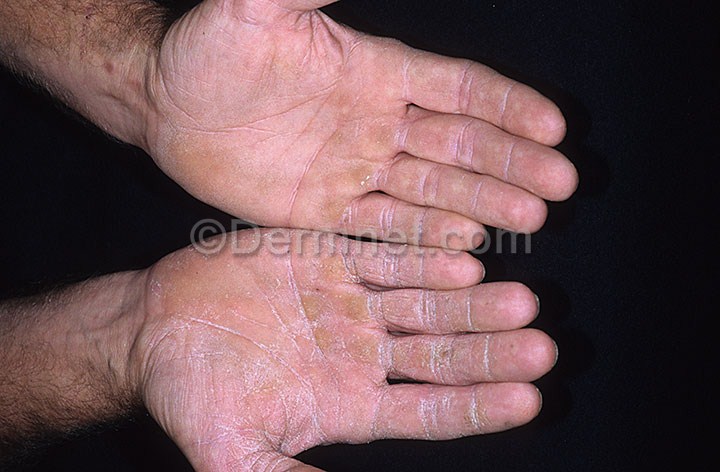
Disease: Tinea Ringworm Candidiasis and other Fungal Infections